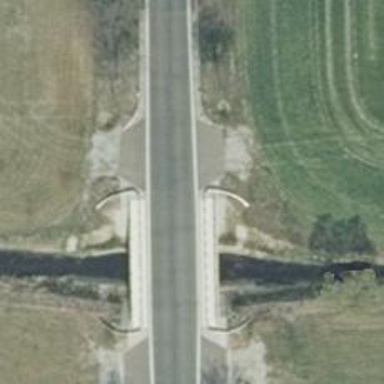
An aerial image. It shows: Asphalt tertiary road on bridge.